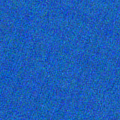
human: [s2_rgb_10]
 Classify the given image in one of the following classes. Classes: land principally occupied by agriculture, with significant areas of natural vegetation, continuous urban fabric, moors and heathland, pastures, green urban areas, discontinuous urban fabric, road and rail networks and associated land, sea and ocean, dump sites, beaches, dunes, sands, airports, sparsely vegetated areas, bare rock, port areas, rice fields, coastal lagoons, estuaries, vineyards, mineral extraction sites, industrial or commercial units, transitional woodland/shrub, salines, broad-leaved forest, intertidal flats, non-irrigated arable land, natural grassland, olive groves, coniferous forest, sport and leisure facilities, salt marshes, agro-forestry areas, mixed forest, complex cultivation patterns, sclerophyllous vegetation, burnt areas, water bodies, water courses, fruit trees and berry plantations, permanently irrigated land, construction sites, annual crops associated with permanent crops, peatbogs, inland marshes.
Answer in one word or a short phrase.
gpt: sea and ocean